На ленте транспортера, движущейся с постоянной скоростью $v_0$ вниз под углом $\alpha$ к горизонту, лежит кирпич, удерживаемый от движения вниз вместе с лентой при помощи привязанного к нему шнура, закрепленного наверху (см. рис). Шнур перерезают.
Какую работу совершит сила трения, действующая на кирпич, к тому моменту, когда кирпич приобретет скорость транспортера? Коэффициент трения $\mu$, масса кирпича $m$.
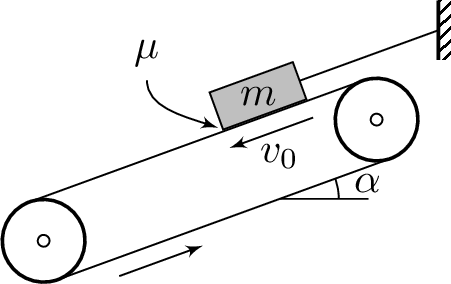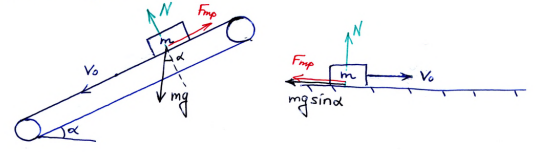
Решение: Для нахождения работы перейдем в СО ленты транспортёра.  $N=mg\cos\alpha$.Грузик тормозит с ускорением $a=\frac{F_{тр}+m g \sin \alpha}{m}$.$F_{тр}=\mu m g \cos \alpha=\mu N$.Итак, $a=g(\mu \cos \alpha+\sin \alpha)$.Он остановится в СО транспортёра через время $\tau=\frac{r_0}{a}$ после перерезания нити.За время $\tau$ кирпич пройдет тормозной путь $$l=v_0 \tau-\frac{a \tau^2}{2}=\frac{v_0^2}{2 a} .$$Сила трения совершит работу $$A=\ell F_{тр}=\frac{v_0^2}{2 a} \cdot \mu m g \cos \alpha=\frac{m v_0^2}{2} \cdot \frac{\mu \cos \alpha}{\mu \cos \alpha+\sin \alpha}=\\=\frac{m v_0^2}{2} \cdot \frac{\mu}{\mu+\operatorname{tg} \alpha} \cdot$$
Ответ: $$A= \frac{mv_0^2}{2}\frac{\mu}{\mu+\operatorname{tg}\alpha}$$
Темы:
T, Механика, Динамика, Всероссийские, Работа сил, Сухое трение, Трение